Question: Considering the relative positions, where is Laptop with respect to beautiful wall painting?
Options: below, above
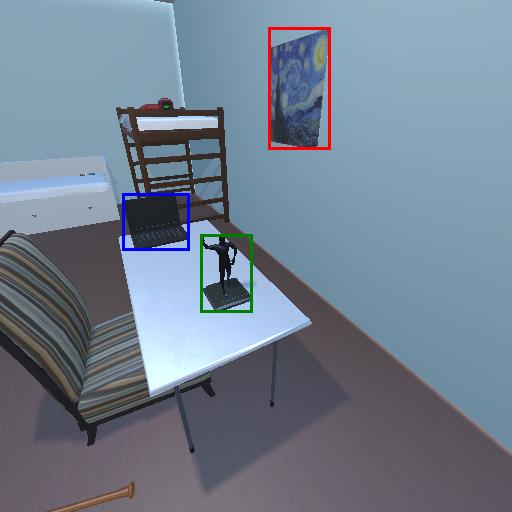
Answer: below